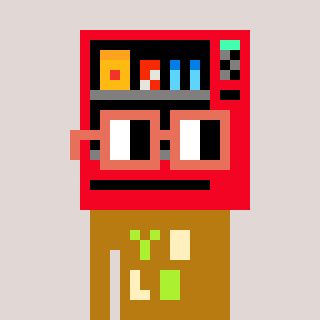
a pixel art character with square orange glasses, a vending machine-shaped head and a gold-colored body on a warm background